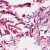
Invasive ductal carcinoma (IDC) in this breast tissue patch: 1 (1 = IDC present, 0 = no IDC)